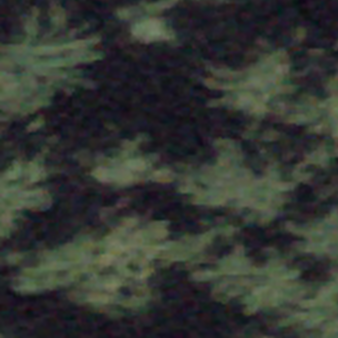
Label: other